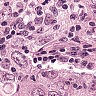
Metastatic tissue present: yes